Field crop: maize
Growth stage: 2
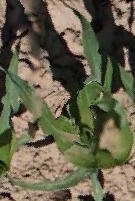
Species: maize